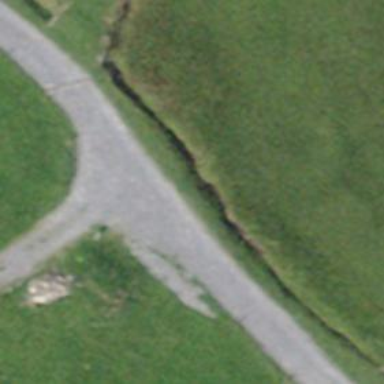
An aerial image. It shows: Track with grade 3 pebblestone surface.